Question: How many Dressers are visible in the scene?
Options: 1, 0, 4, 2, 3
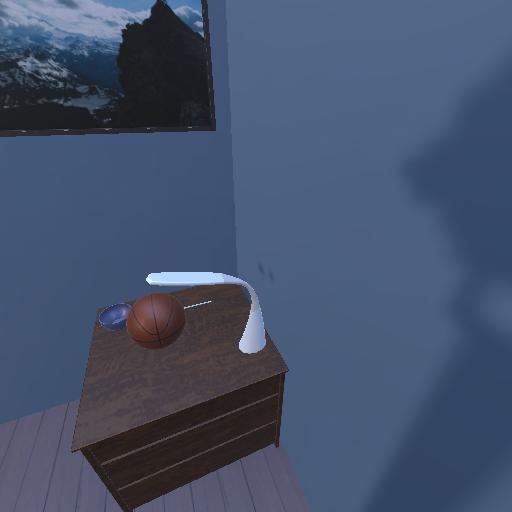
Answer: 1